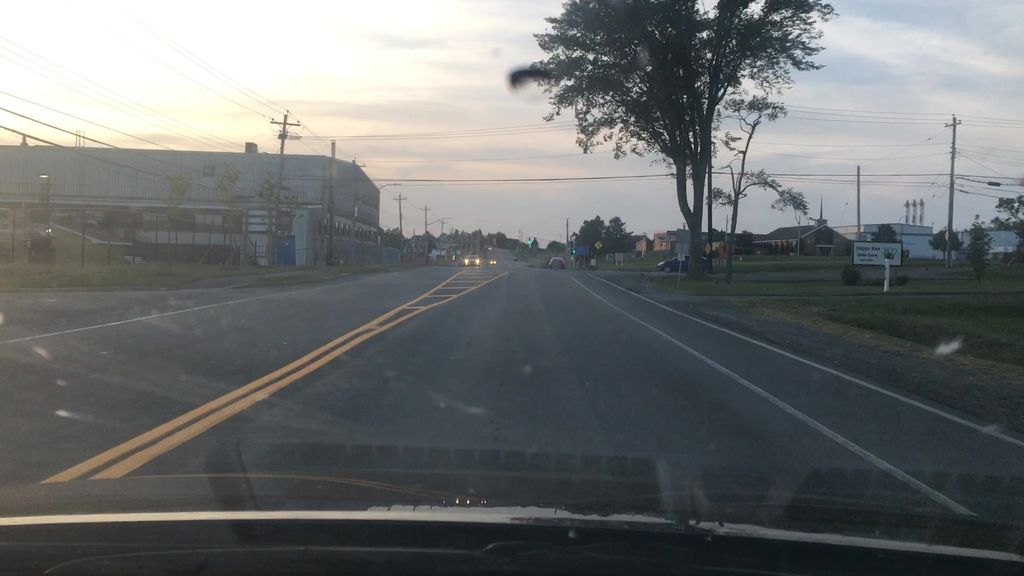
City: halifax